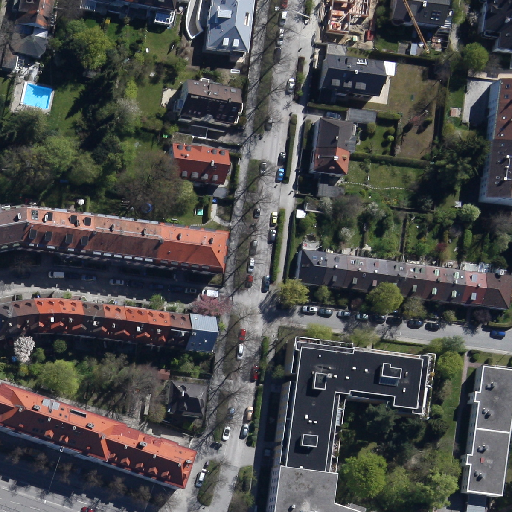
Referring expression: light-duty vehicle